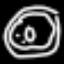
Label: donut